Brain MRI study timepoint: preop
T1CE (contrast-enhanced T1) slice:
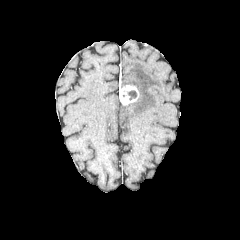
T2-FLAIR slice:
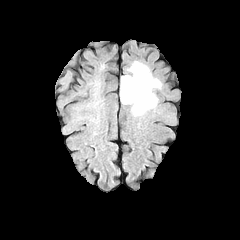